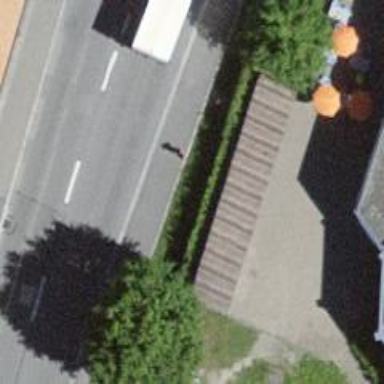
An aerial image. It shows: Bicycle parking with wide stands available.